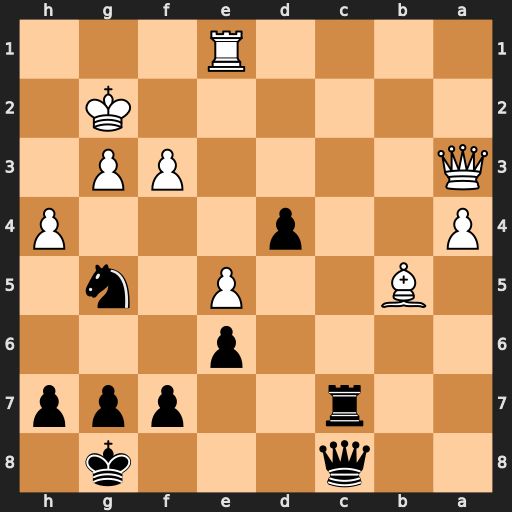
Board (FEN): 2q3k1/2r2ppp/4p3/1B2P1n1/P2p3P/Q4PP1/6K1/4R3
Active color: b
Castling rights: -
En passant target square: -
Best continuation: Rc3 Qe7 Nxf3 Re4 Rc2+